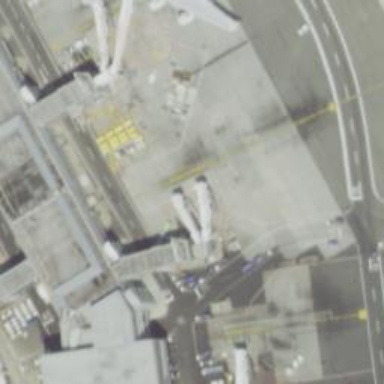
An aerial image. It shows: Airport gate.